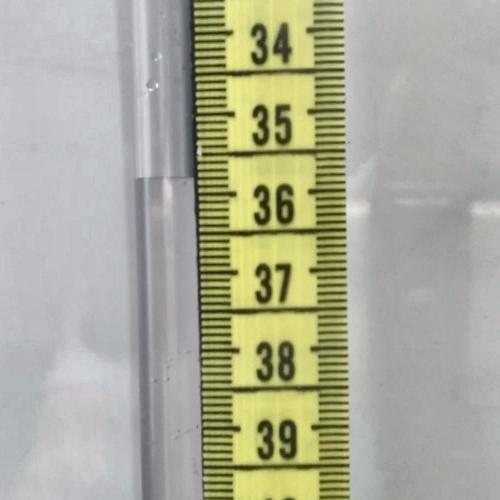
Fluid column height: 35.8 cm